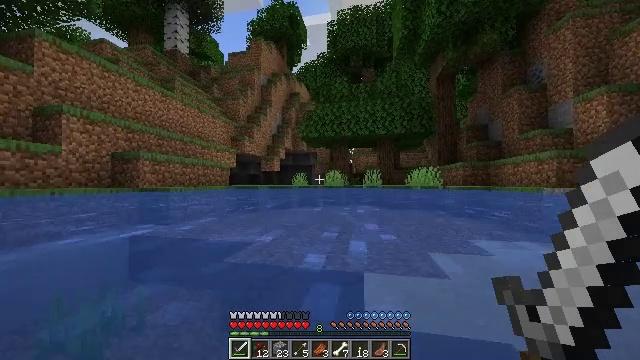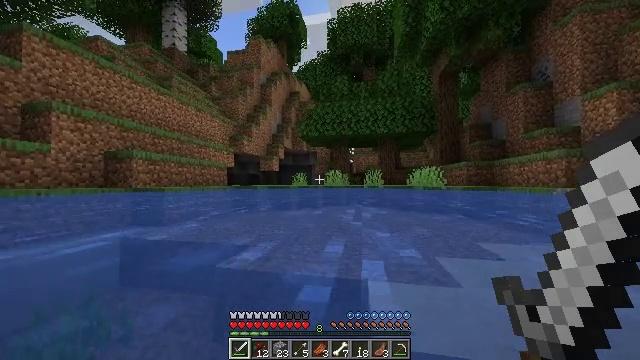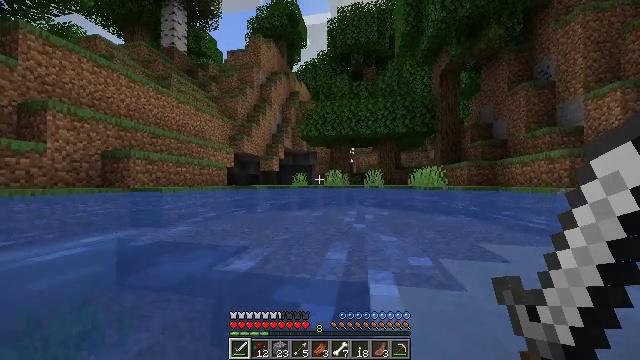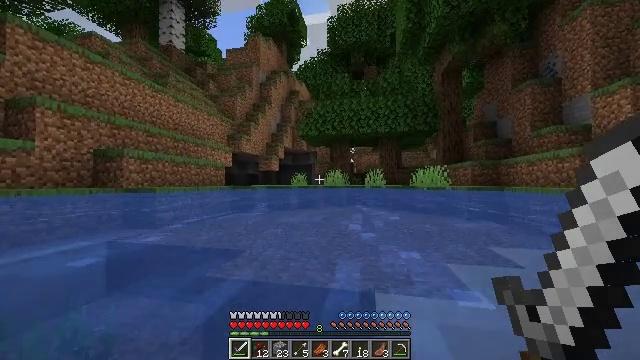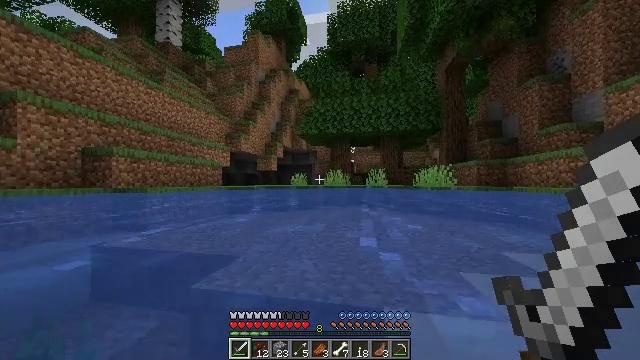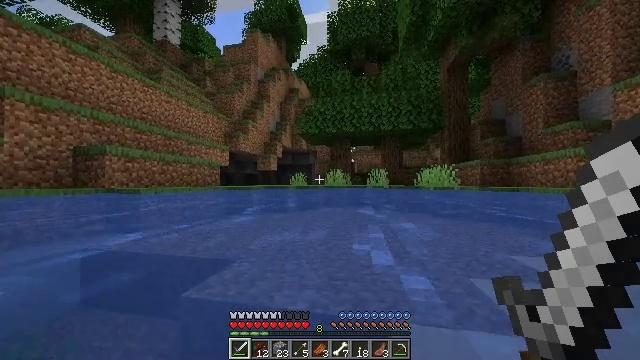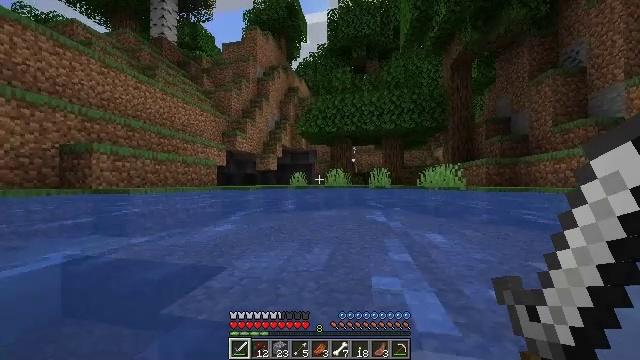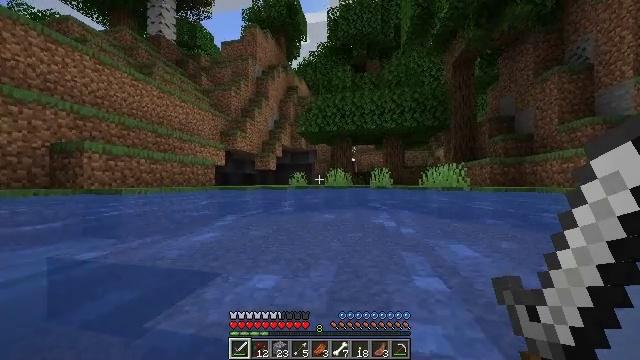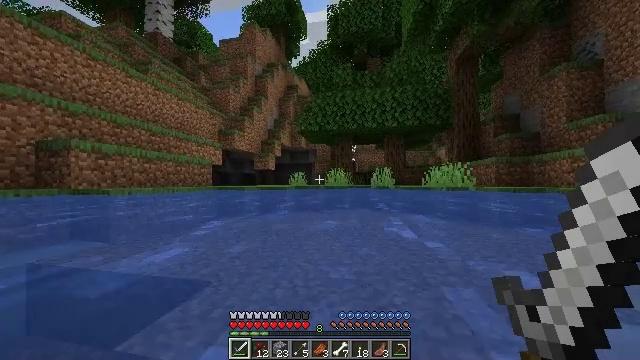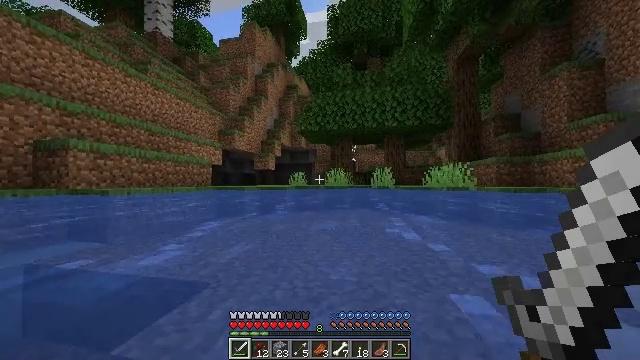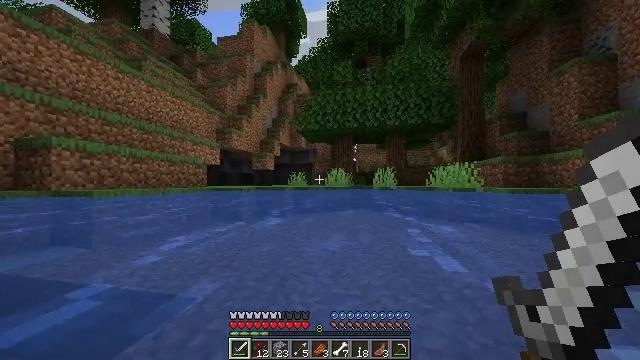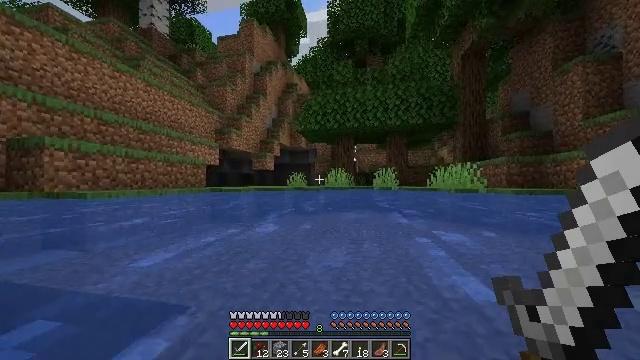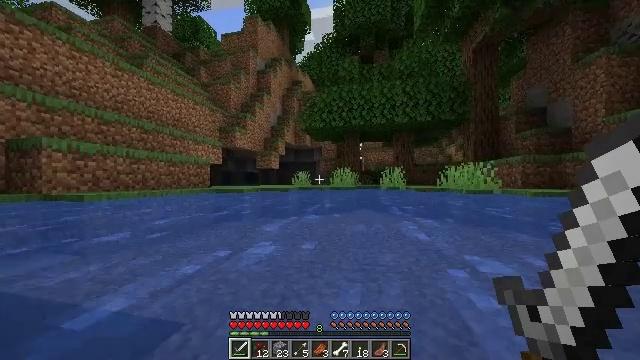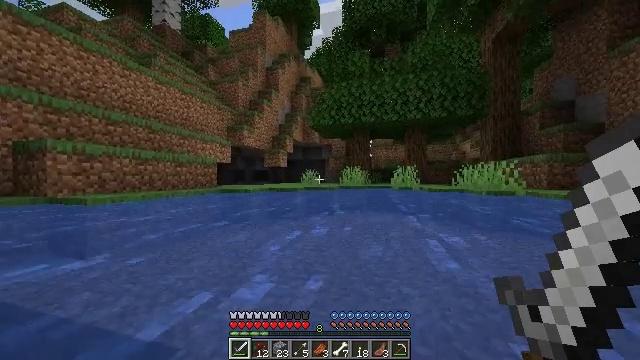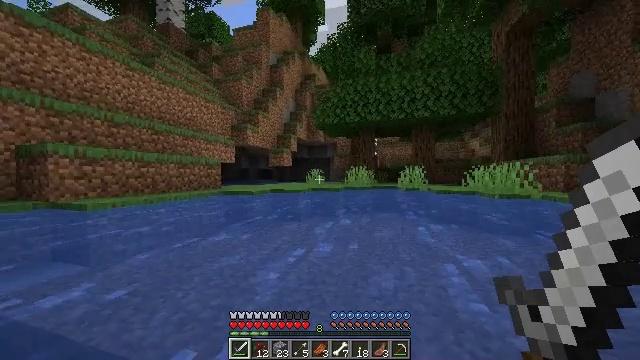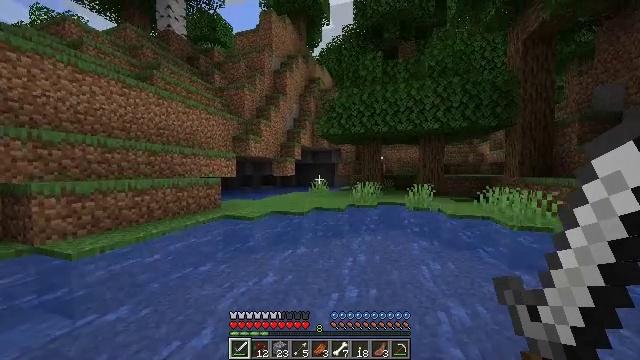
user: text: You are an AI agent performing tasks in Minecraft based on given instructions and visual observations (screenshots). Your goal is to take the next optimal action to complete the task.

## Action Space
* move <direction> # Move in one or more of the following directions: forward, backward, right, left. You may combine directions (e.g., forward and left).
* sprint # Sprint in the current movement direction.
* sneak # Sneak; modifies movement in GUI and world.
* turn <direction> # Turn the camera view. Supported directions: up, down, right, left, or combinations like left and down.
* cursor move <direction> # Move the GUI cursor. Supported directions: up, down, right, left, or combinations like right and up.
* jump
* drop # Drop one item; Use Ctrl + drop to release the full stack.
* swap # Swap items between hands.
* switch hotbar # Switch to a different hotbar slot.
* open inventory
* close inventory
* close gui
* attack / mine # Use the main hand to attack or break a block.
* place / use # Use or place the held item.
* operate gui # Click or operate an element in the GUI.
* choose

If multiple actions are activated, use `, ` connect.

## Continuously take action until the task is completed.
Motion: motion action
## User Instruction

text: Mine oak leaves.
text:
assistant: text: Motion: move forward
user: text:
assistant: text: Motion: move forward
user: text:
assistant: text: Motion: move forward
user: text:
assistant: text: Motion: move forward
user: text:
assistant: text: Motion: move forward
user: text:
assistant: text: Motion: move forward
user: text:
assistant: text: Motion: move forward
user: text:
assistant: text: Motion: move forward
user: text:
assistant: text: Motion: move forward
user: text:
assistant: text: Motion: move forward, jump
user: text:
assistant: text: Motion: move forward, jump
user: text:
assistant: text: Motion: move forward, turn left, jump
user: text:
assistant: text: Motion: move forward, turn left, jump
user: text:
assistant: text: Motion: move forward, turn left
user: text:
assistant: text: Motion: move forward, turn left
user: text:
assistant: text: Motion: move forward
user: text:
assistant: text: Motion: move forward
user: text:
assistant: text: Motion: move forward
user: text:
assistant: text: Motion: move forward
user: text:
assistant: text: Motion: move forward
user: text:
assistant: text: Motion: move forward
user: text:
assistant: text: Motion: move forward
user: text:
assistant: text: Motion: move forward
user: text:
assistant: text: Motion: move forward
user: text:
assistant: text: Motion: move forward
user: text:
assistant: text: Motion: move forward
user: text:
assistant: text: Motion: move forward
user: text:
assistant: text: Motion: move forward
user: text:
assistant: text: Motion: move forward
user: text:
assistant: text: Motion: move forward